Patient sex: M
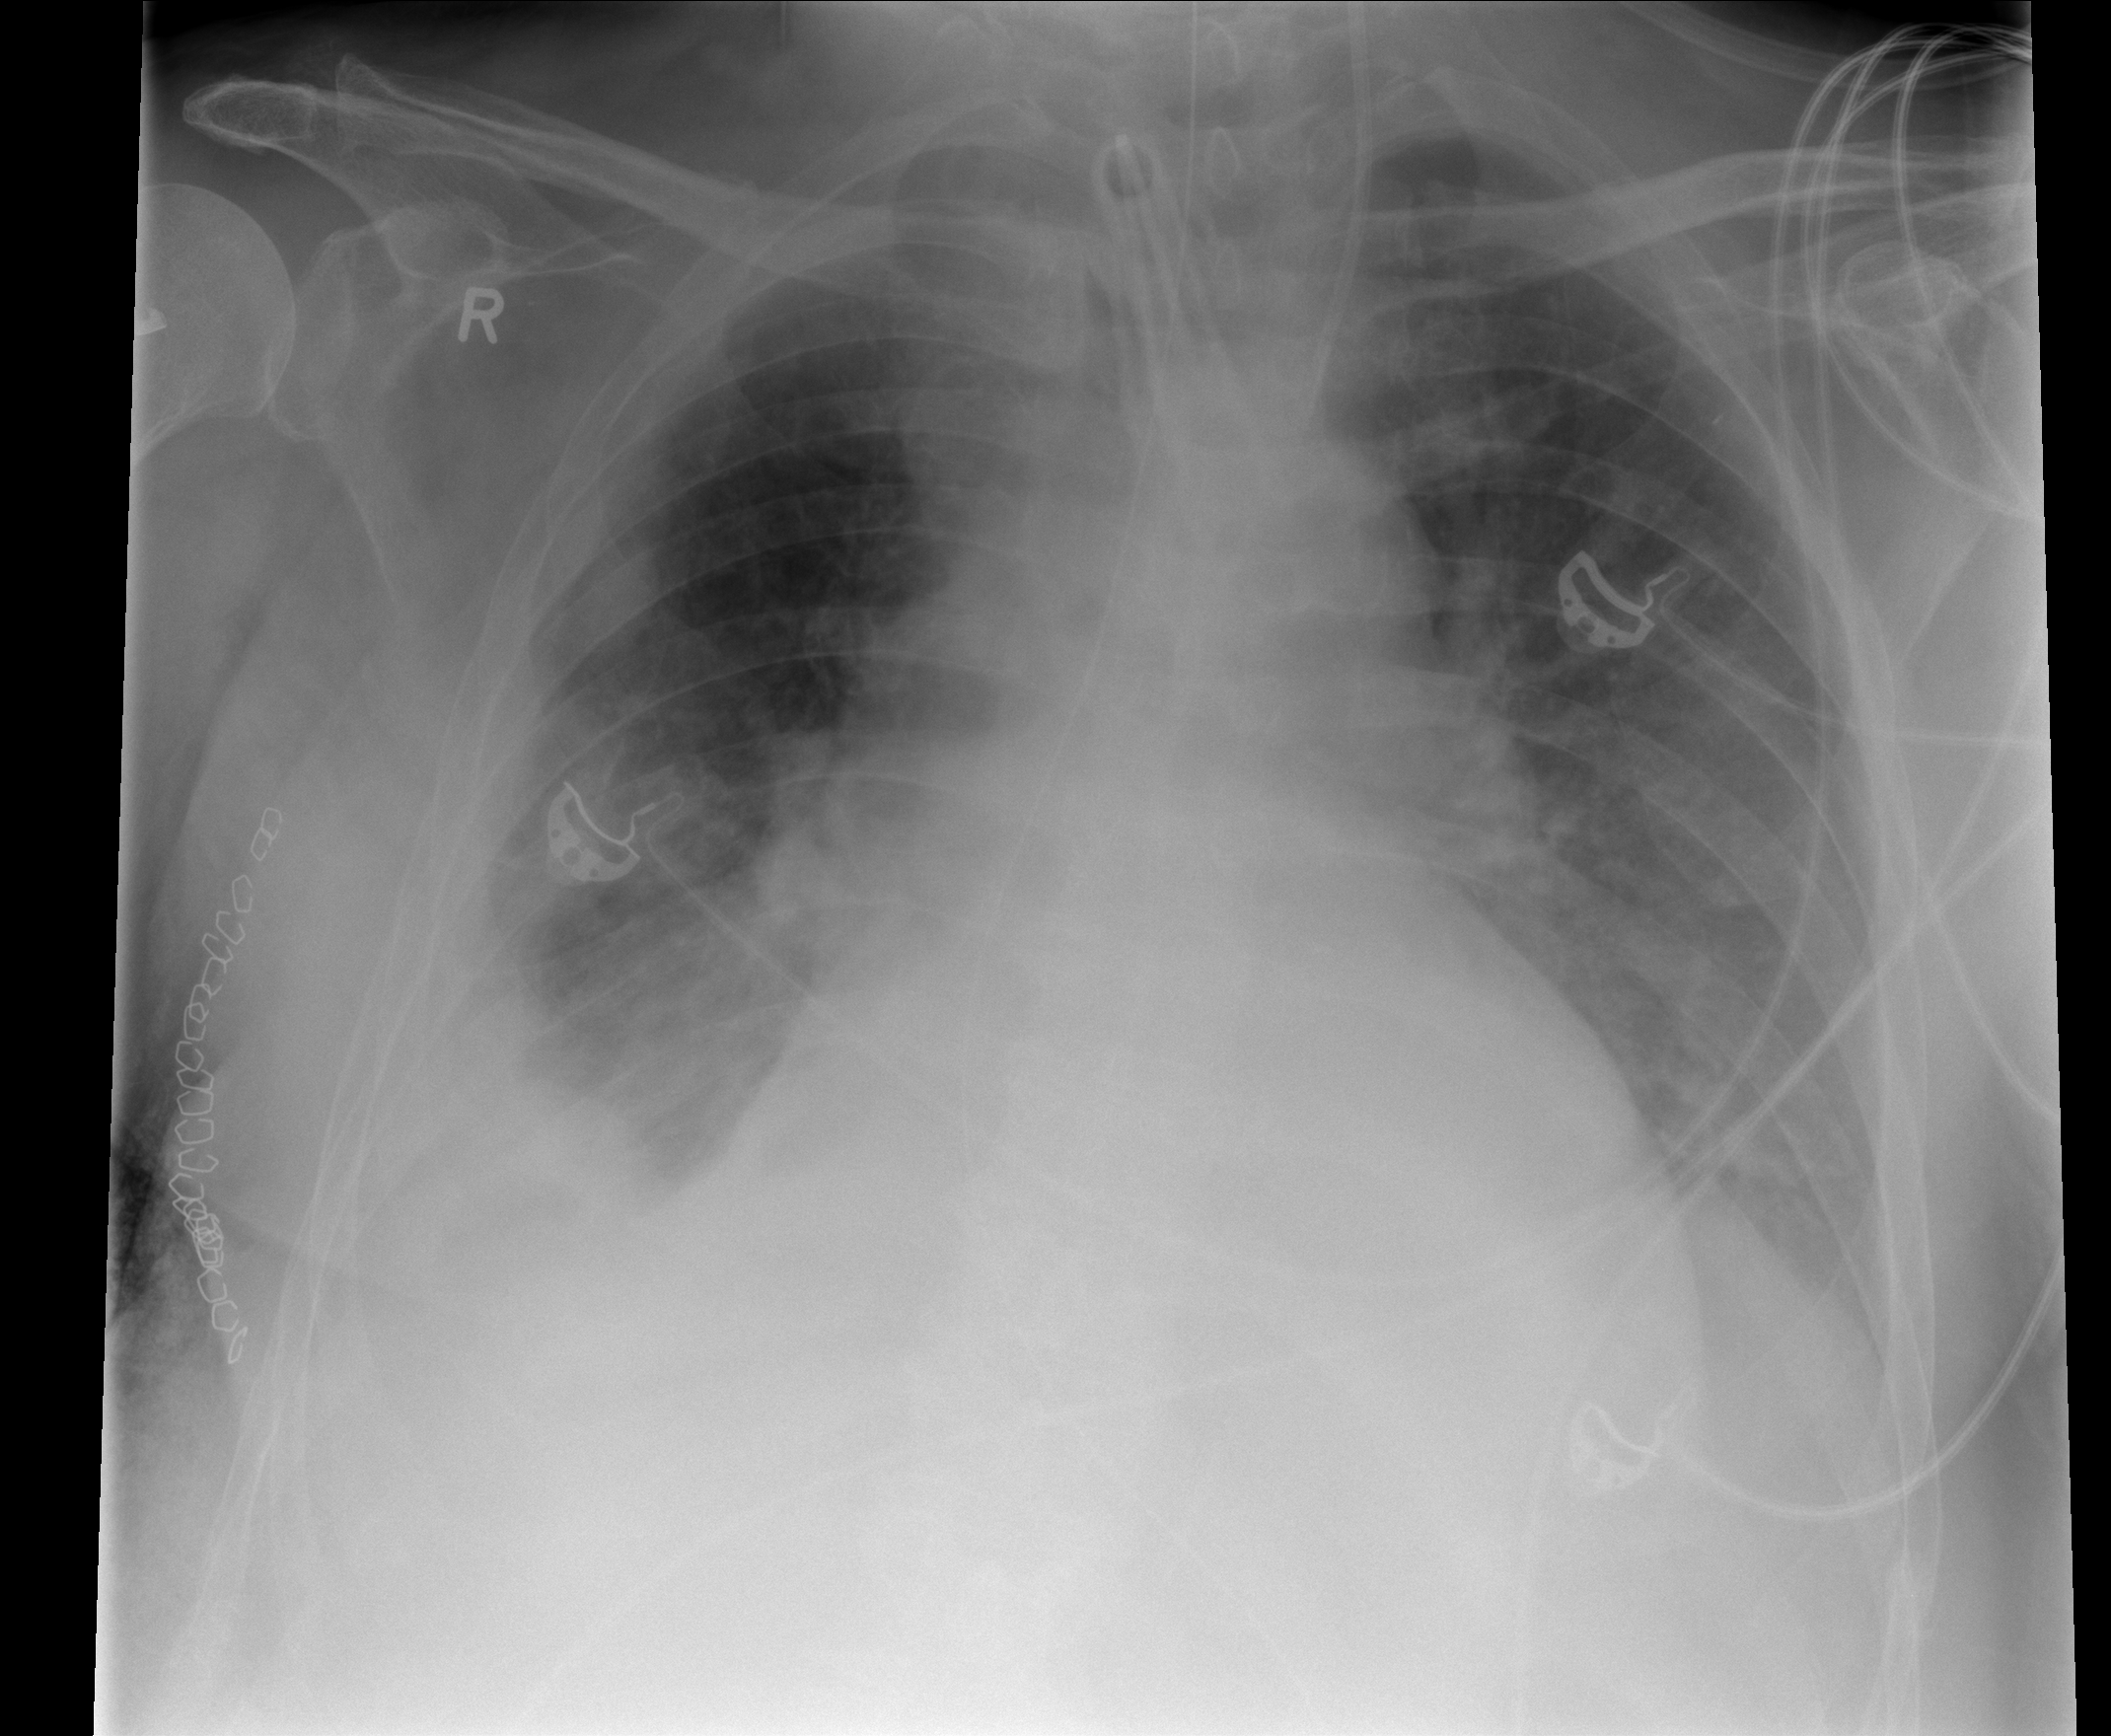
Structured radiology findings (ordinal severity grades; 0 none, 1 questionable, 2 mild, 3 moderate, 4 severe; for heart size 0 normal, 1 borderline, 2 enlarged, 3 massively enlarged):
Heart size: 2
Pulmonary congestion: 2
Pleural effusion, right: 2
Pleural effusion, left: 2
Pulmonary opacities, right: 0
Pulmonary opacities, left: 0
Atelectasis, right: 2
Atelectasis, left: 2